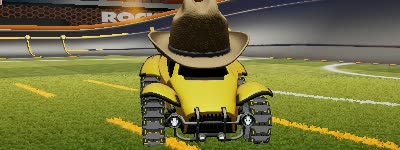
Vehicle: octane